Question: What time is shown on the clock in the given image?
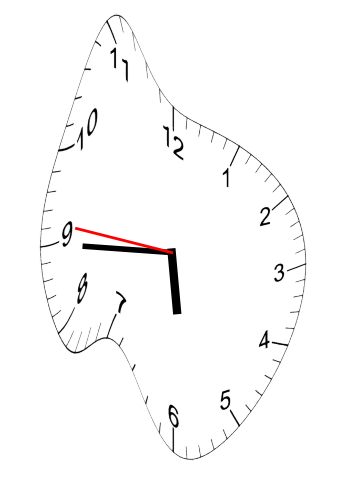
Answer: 05:44:46